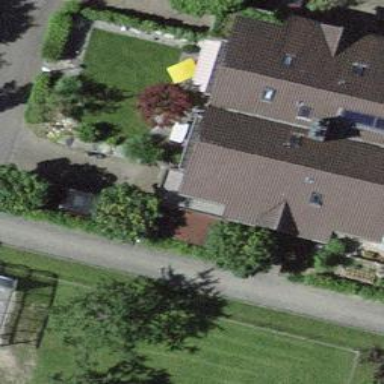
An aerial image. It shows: Terrace building.